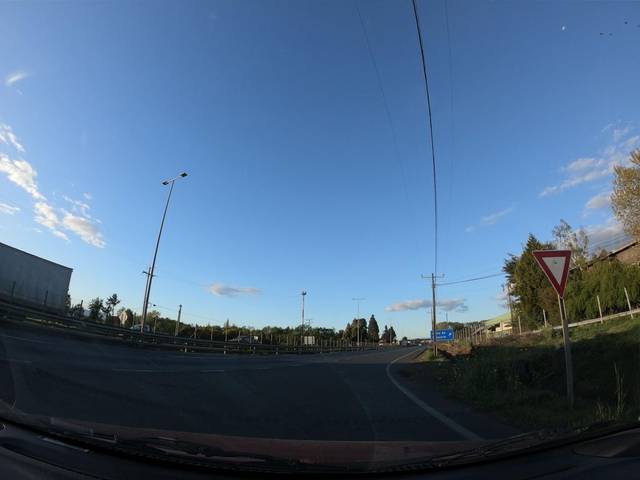
Region: Chile
Coordinates: -38.237, -72.354